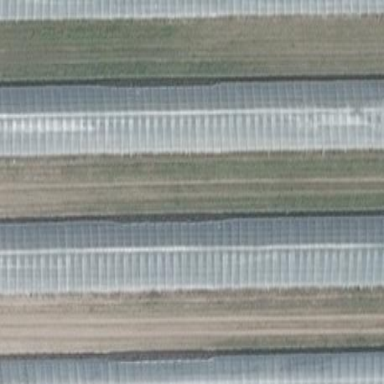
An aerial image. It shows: Greenhouse.